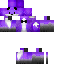
A female skeleton skin with dark skin, wearing blonde helmet dressed in a purple robe top and black pants, featuring a closed mouth.